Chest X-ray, PA view. Patient: 47 years old, sex M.
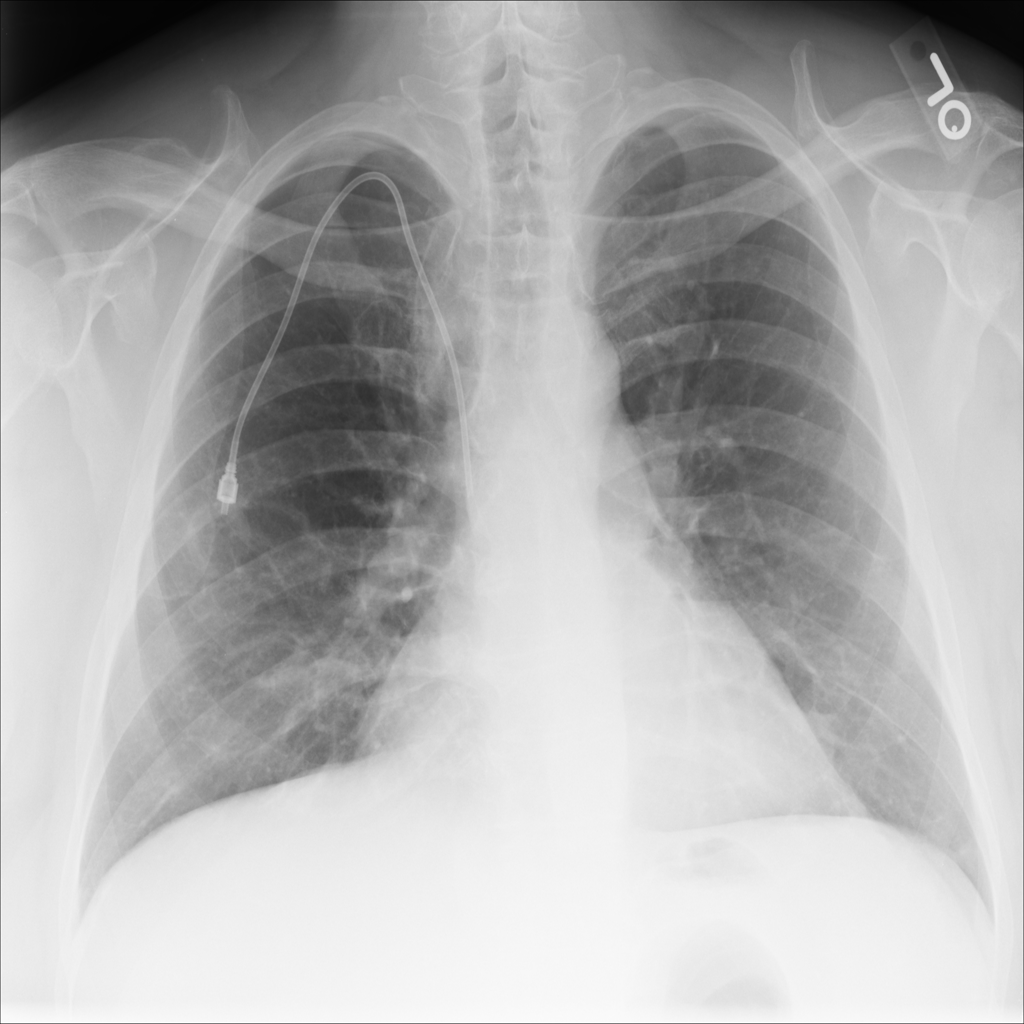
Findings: No Finding